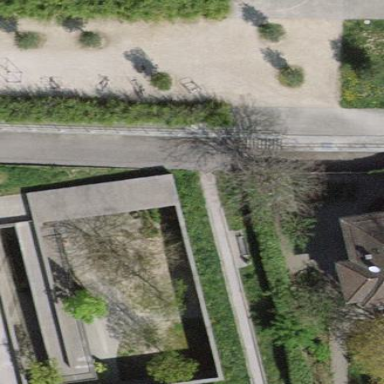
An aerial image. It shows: Lovely park for leisure and relaxation.